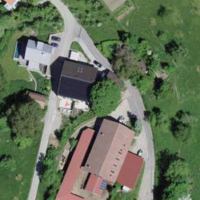
EUNIS habitat code: 55
Species observed at this site:
Angelica sylvestris
Cydonia oblonga
Symphoricarpos albus